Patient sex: M
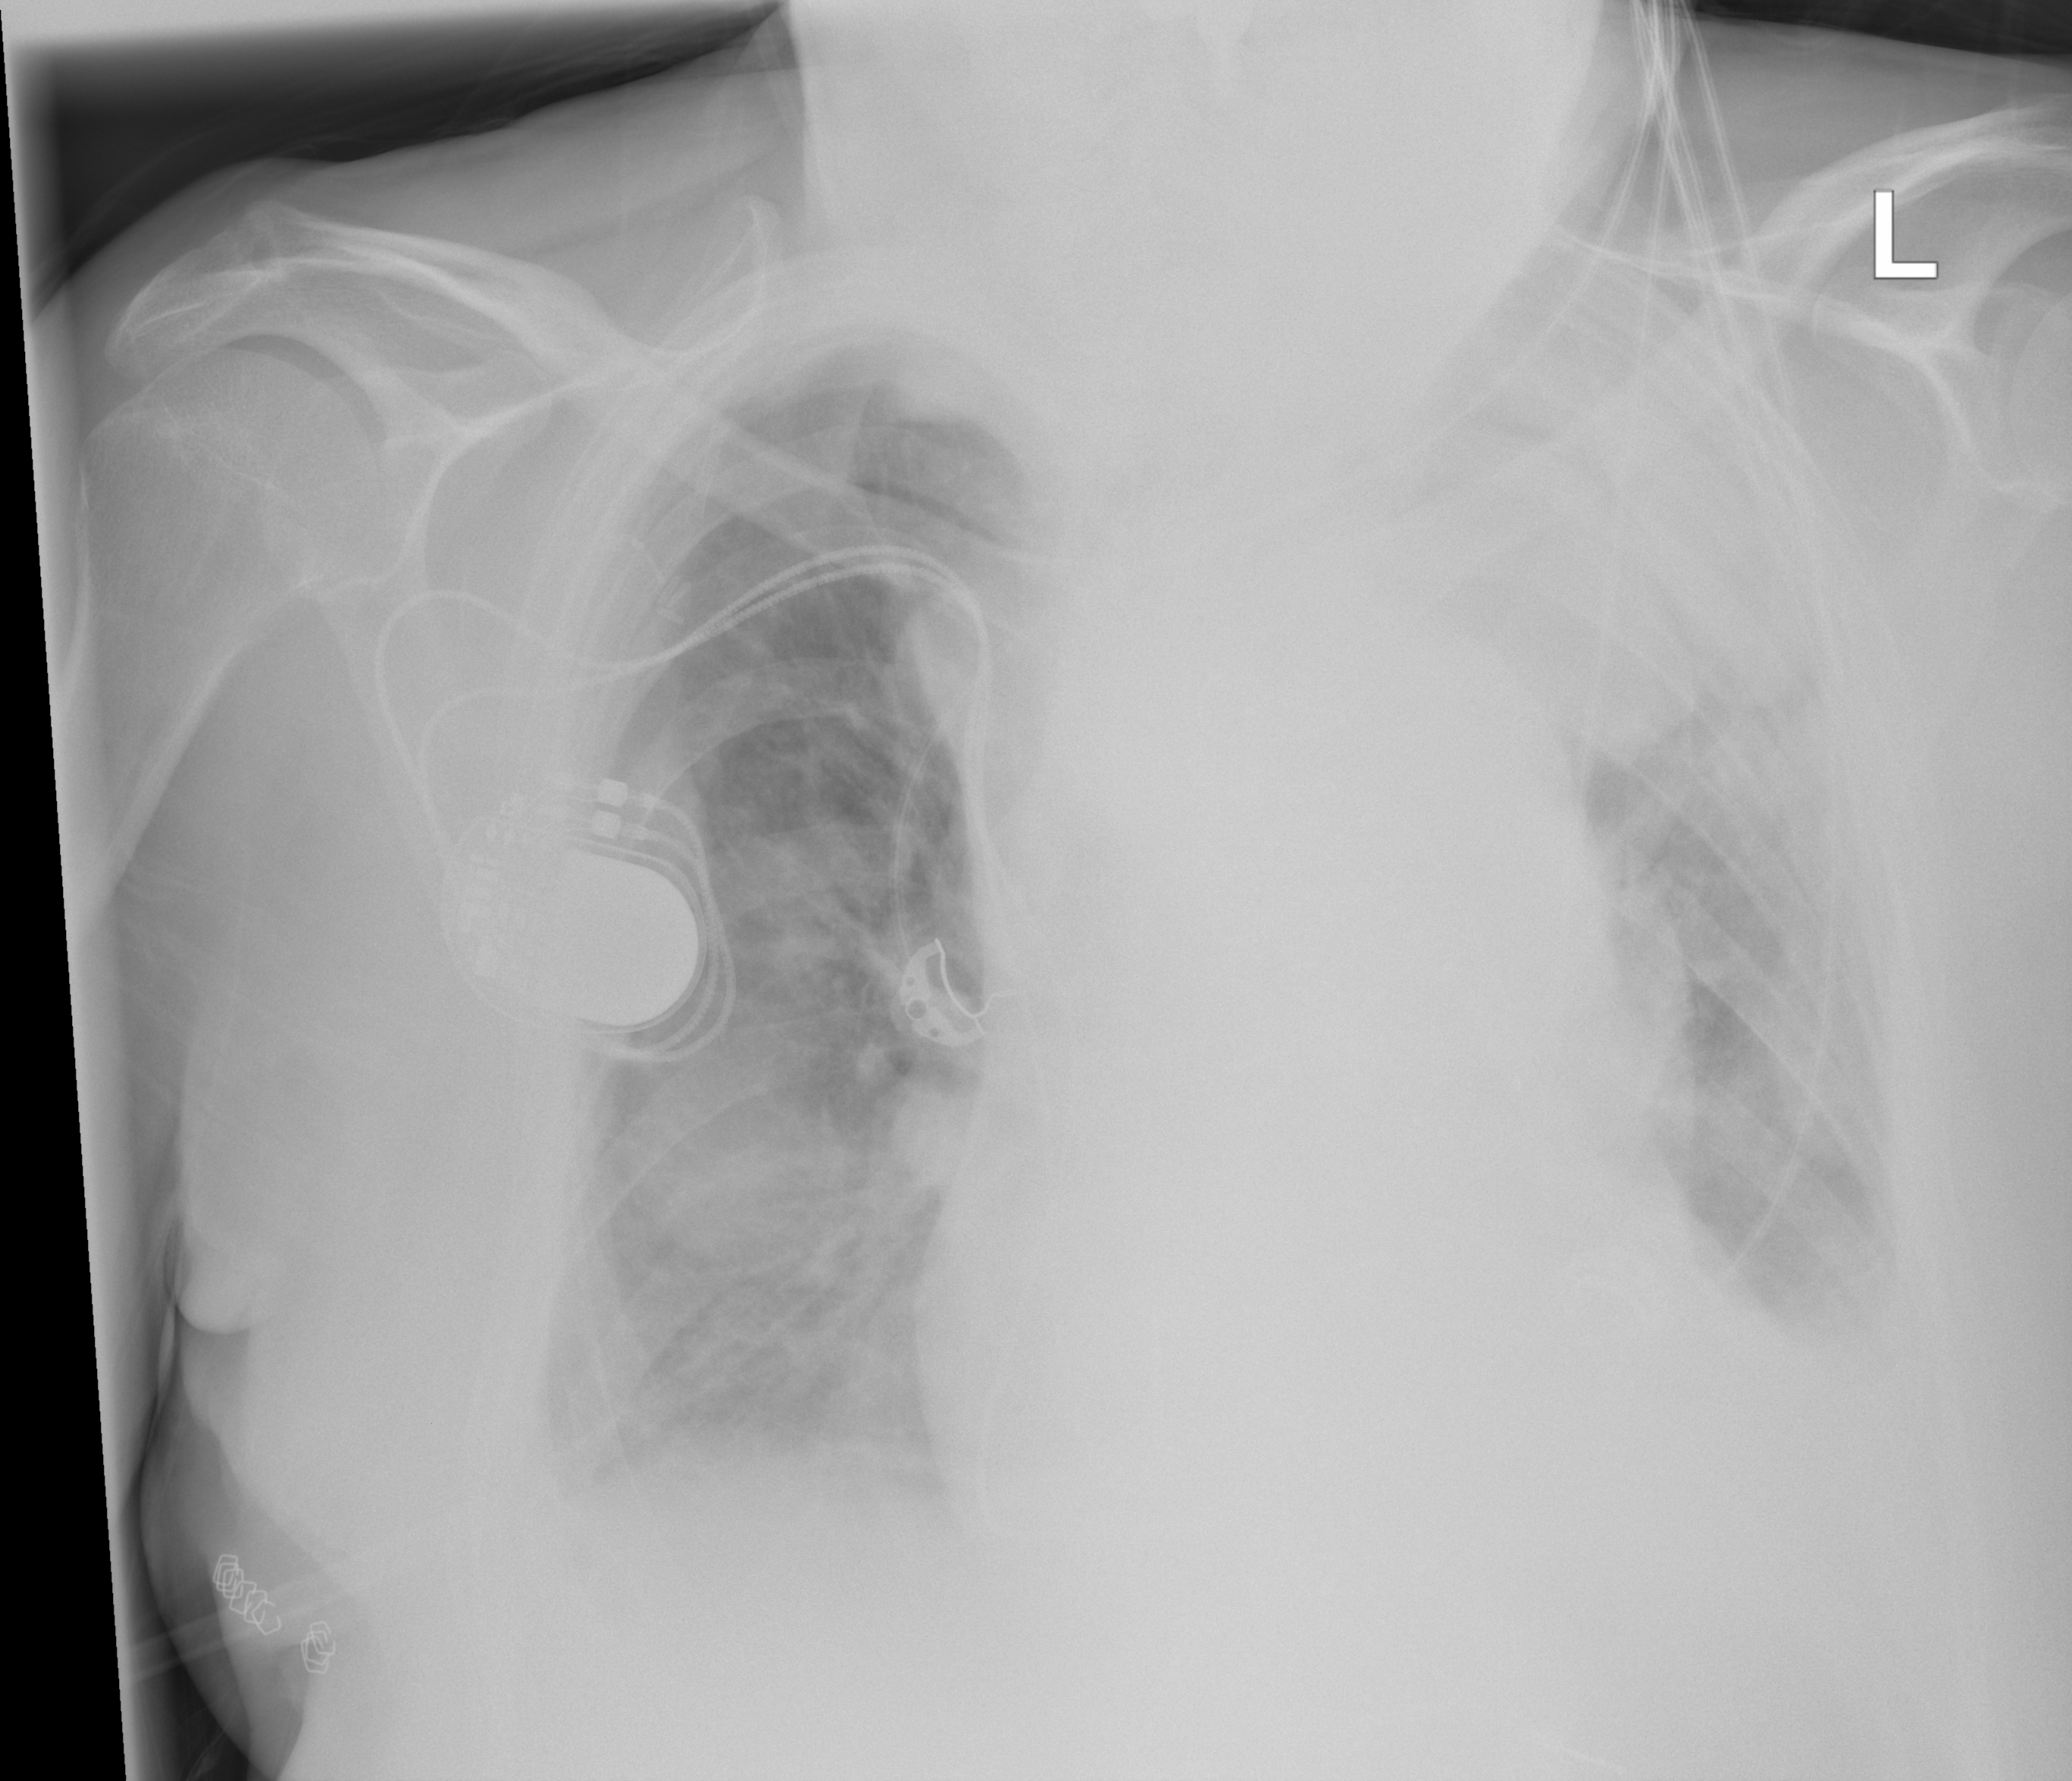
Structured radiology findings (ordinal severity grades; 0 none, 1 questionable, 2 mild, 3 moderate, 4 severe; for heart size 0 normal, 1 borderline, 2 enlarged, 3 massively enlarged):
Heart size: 2
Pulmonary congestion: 2
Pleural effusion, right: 2
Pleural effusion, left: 2
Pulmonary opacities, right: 2
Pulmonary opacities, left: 2
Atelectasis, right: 3
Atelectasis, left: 3